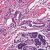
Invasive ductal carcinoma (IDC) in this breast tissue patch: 0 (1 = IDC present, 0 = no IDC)